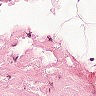
Metastatic tissue present: no